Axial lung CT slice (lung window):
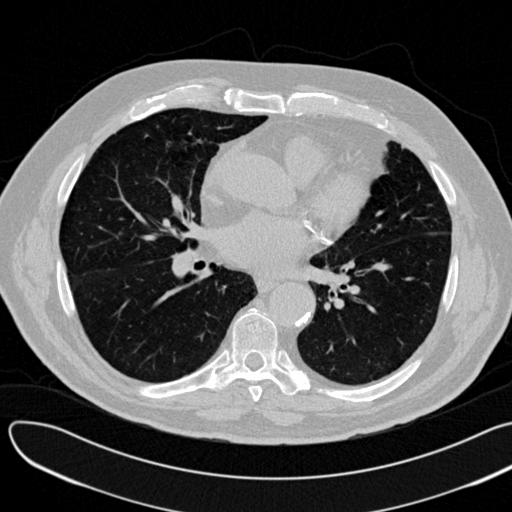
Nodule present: no